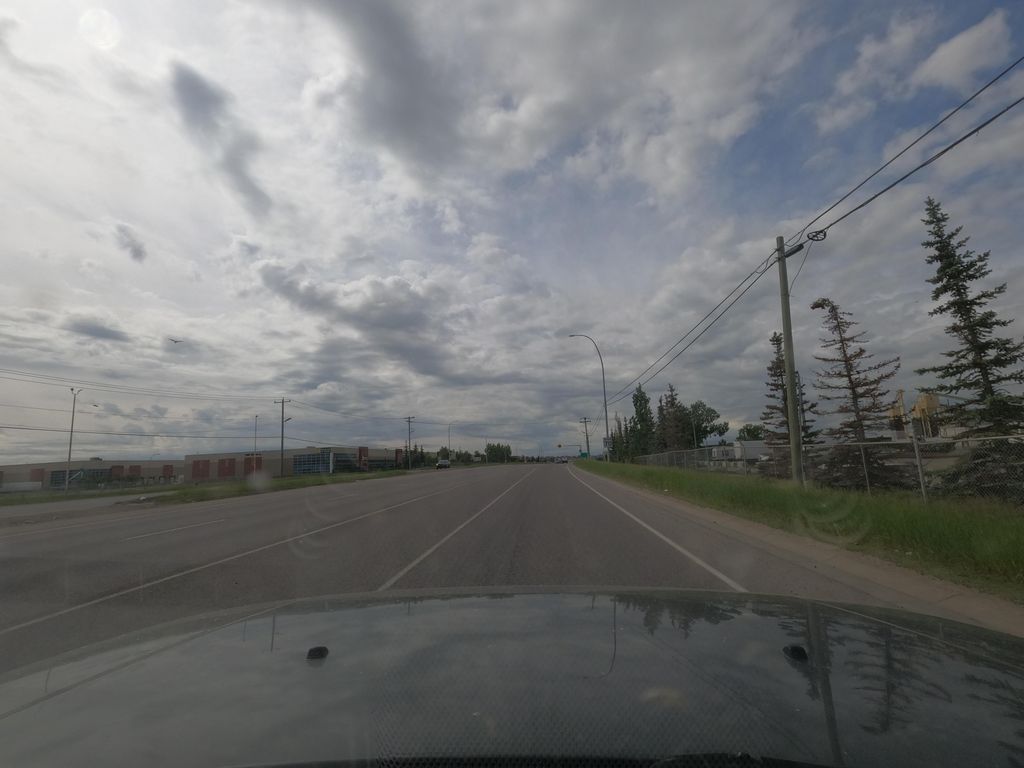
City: calgary